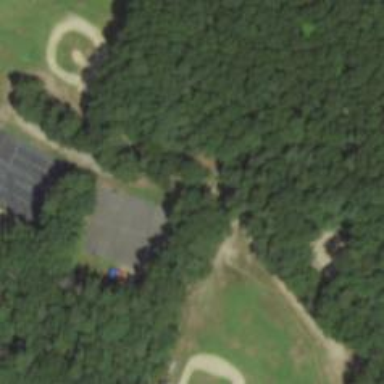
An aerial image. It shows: Basketball court on leisure land pitch.